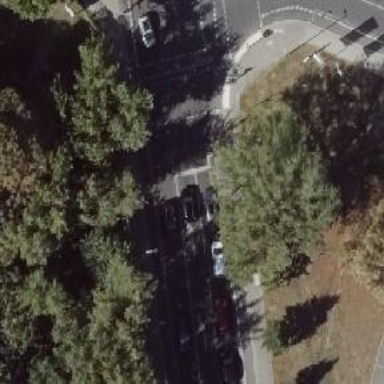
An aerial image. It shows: Secondary road with asphalt surface. There's cycle track on the left side of the road.